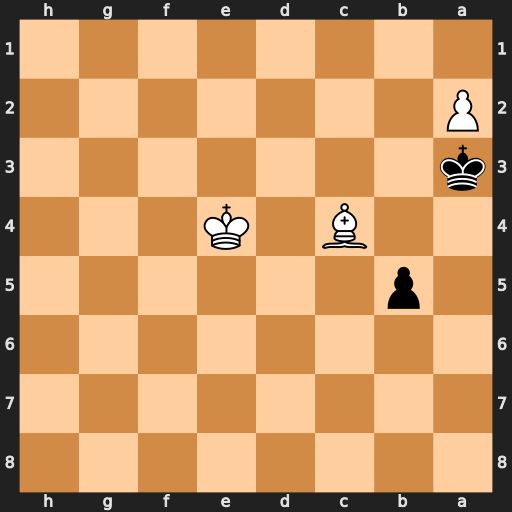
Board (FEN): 8/8/8/1p6/2B1K3/k7/P7/8
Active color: b
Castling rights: -
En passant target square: -
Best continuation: bxc4 Kd4 Kb4